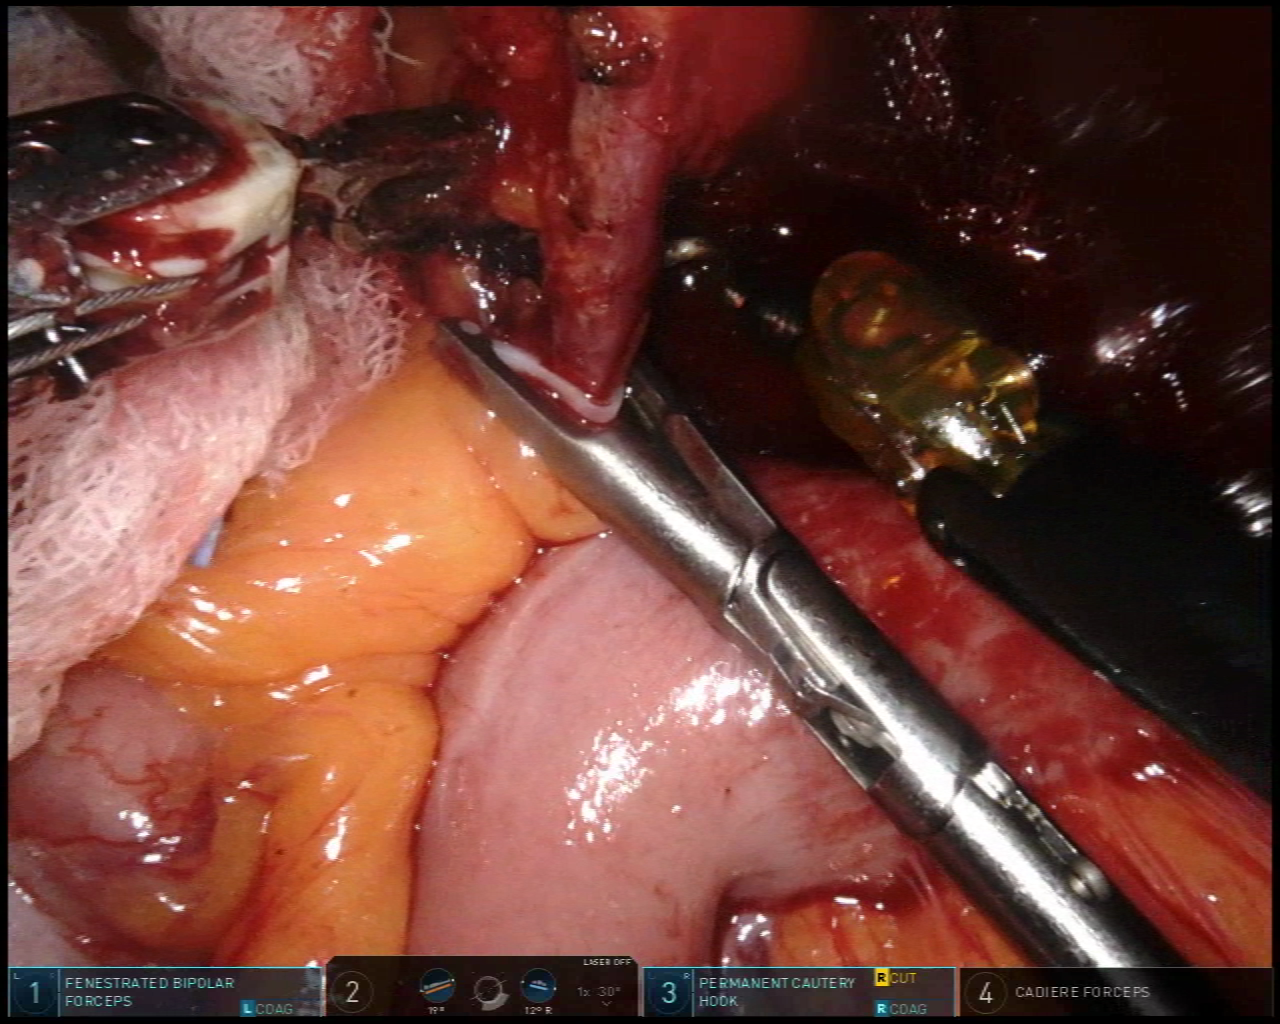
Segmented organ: intestinal_veins
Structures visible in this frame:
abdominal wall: no
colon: yes
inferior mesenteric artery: no
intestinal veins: yes
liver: no
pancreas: no
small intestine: no
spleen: no
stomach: no
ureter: no
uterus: no
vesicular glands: no